The image is an STFT spectrogram (time versus frequency) of a rotating-machine vibration signal. What is the most likely rotor condition (normal, misalignment, unbalance, looseness)?
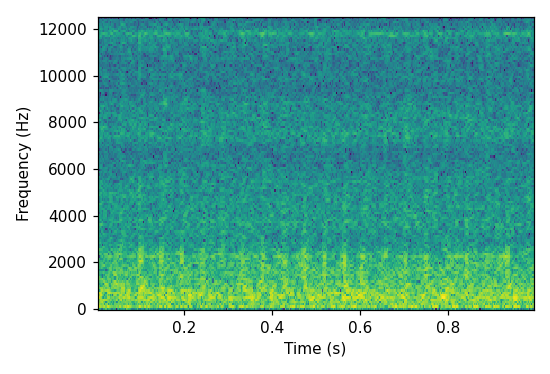
Answer: looseness